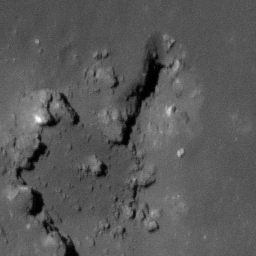
Pit: Jackson 1b
Host crater: Jackson
Host type: impact_melt
Lunar coordinates: latitude 22.419, longitude 196.283